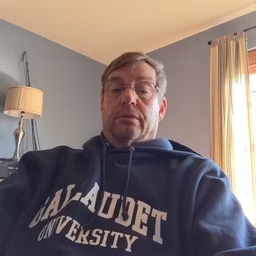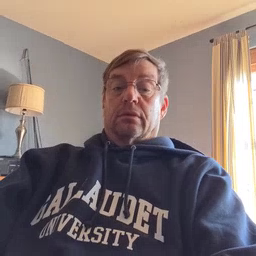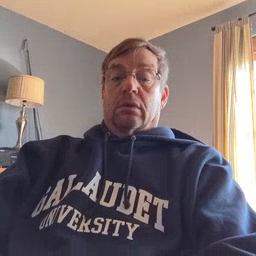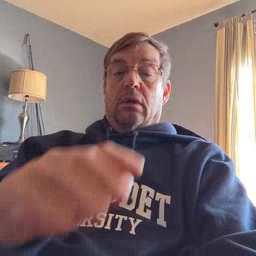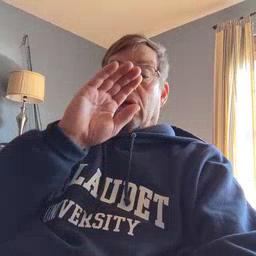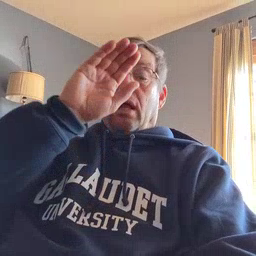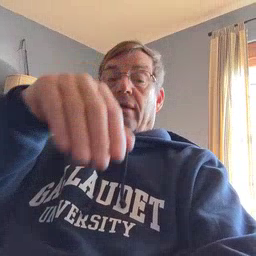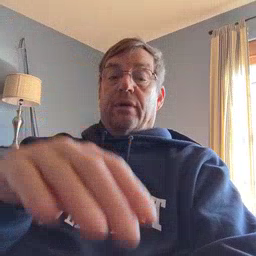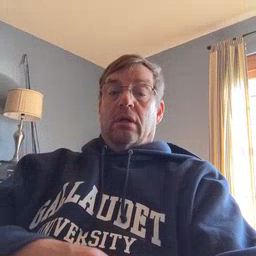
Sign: elephant